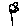
Label: flower